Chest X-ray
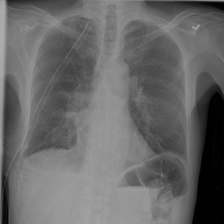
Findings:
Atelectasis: positive
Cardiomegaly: negative
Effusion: negative
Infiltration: negative
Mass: negative
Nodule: negative
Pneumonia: negative
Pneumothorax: positive
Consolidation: negative
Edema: negative
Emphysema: positive
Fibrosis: negative
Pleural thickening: negative
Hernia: negative